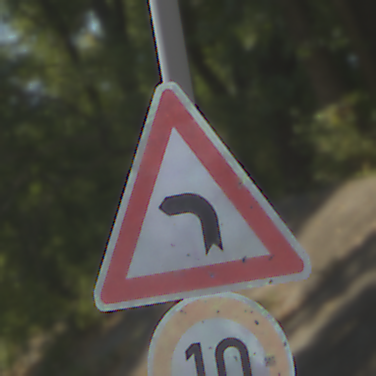
Verkehrszeichen: KurveLinks
Zusatzzeichen unten: Geschwindigkeit10
Umgebung: Outdoor, Nature
Tageszeit: MorningAfternoon
Wetter: PartlyCloudy
Licht: Natural
Jahreszeit: NotSpecified
Kontrast: HighContrast